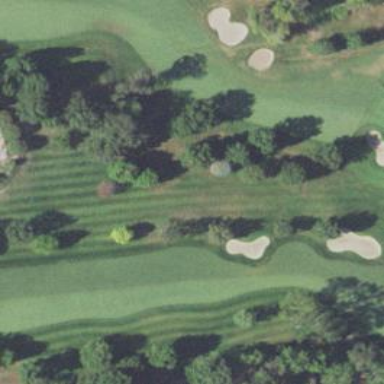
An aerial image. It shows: Grassy area designated as golf fairway.